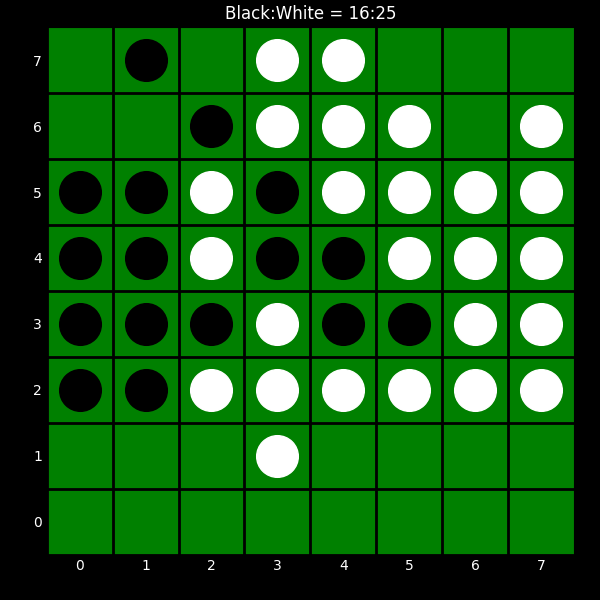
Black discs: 16
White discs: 25